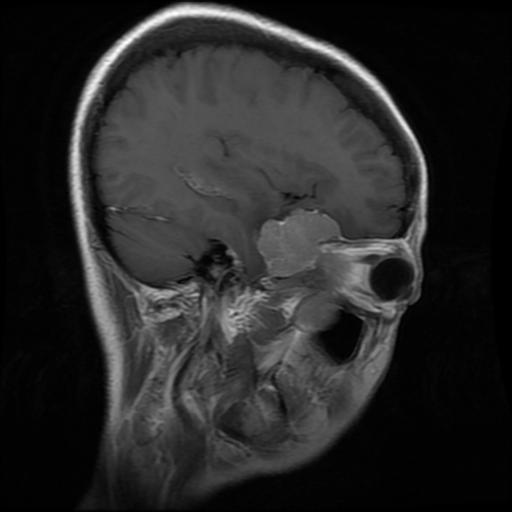
Label: meningioma